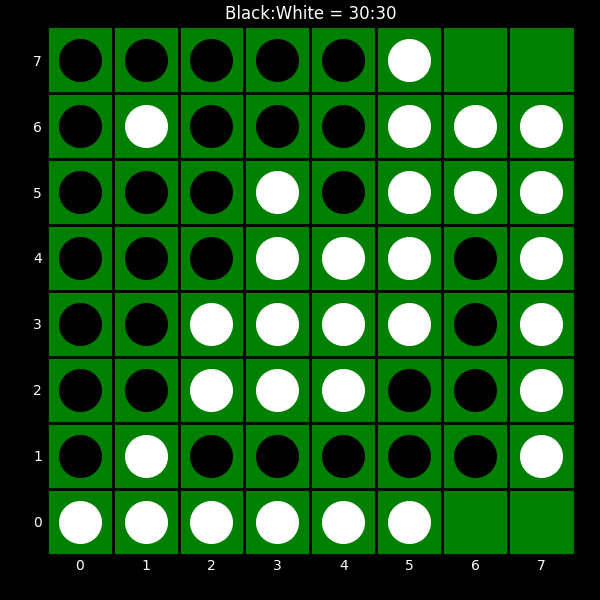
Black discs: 30
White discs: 30